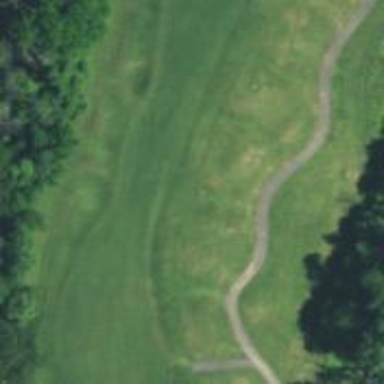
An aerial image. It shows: Golf hole.